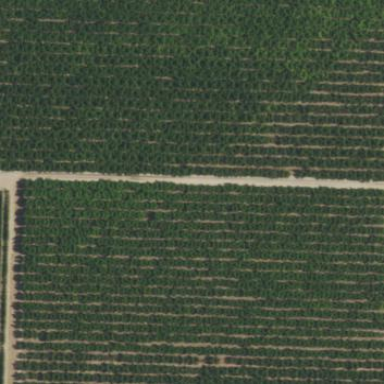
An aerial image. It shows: Orchard filled with nectarine trees.